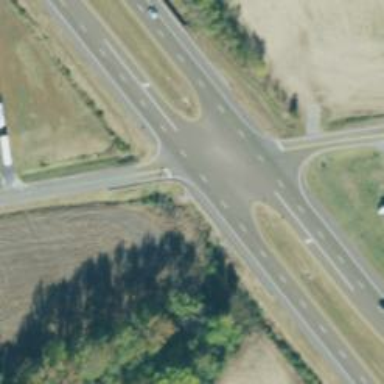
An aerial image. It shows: Dual carriageway expressway with asphalt surface. It is classified as trunk highway.